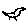
Label: bird